Question: How to use separator tag in primefaces effectively?
For the following output, separator is displayed as one of the element in next row. Ideally I would like separator in a single row and then display other input elements. I have attached screen shot of how separator is displayed, as it is displayed 5th element in second row.
Any help is highly appreciable.
JSF code
'''
<p:panelGrid columns="4" id="mypanel">
<f:facet name="header">
Projects
</f:facet>
<p:outputLabel value="Project: ">
<p:inputText required="true"
readonly="true">
</p:inputText>
</p:outputLabel>
<p:outputLabel value="Project Title: " >
<p:inputText readonly="true">
</p:inputText>
</p:outputLabel>
<p:outputLabel value="Is selected " >
<p:selectBooleanCheckbox value="" />
</p:outputLabel>
<p:outputLabel value="Is approved" >
<p:selectBooleanCheckbox value="" />
</p:outputLabel>
<p:separator>
</p:separator>
... other elements
'''

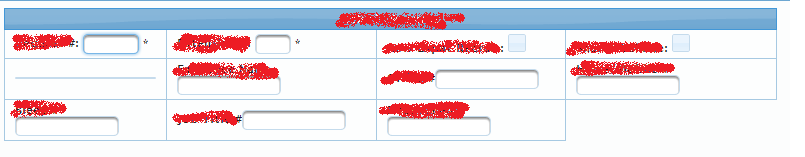
Answer: First, consider the usage of the 'for' attribute of the '<p:outputLabel>' component. You're not supposed to nest '<p:inputText>' inside '<p:outputLabel>'.
Next, you can use '<p:row>' and '<p:column>' in order to describe a more complex structure of the content of a '<p:panelGrid>'.
Try out this:
'''
<p:panelGrid id="mypanel">
<f:facet name="header">Projects</f:facet>
<p:row>
<p:column>
<p:outputLabel value="Project:" for="project">
<p:inputText required="true" readonly="true" id="project"/>
</p:column>
<p:column>
<p:outputLabel value="Project Title:" for="title" />
<p:inputText readonly="true" id="title"/>
</p:column>
<p:column>
<p:outputLabel value="Is selected:" for="isSel"/>
<p:selectBooleanCheckbox value="" id="isSel"/>
</p:column>
<p:column>
<p:outputLabel value="Is approved:" for="isApp"/>
<p:selectBooleanCheckbox value="" id="isApp"/>
</p:column>
</p:row>
<p:row>
<p:column colspan="4">
<p:separator />
</p:column>
</p:row>
<p:row>
<!-- Other elements. -->
</p:row>
</p:panelGrid>
'''
You can see the <URL>, as well.